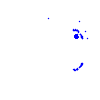
Particle: pion